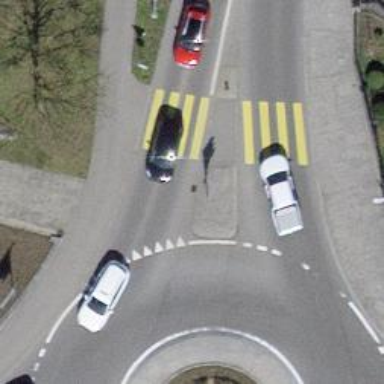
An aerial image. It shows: Uncontrolled zebra crossing on the road.